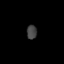
Tissue: lung
Cell type: Myeloid cells
Senescence score: 0.2148
Nuclear area (px): 136
Mean DAPI intensity: 67.684